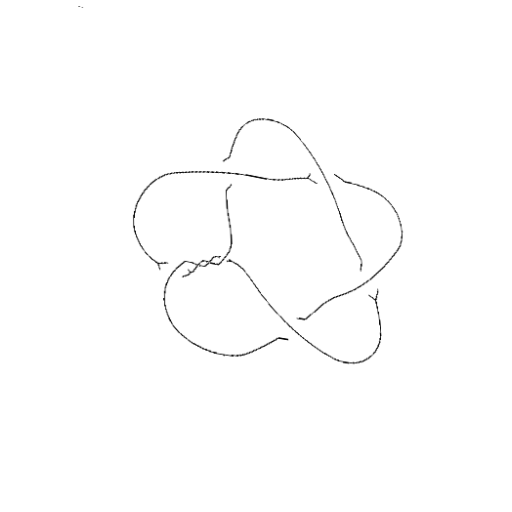
Crossing number: 8